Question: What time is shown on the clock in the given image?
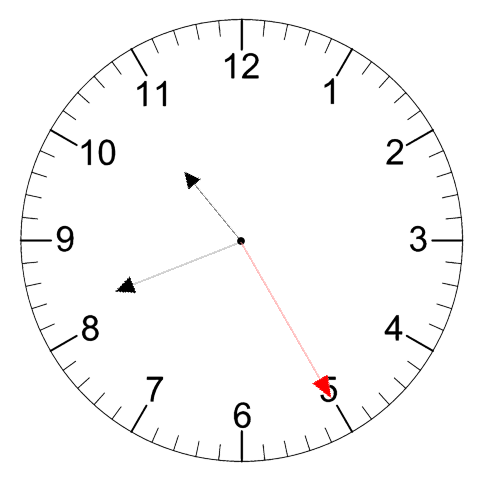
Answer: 10:41:25